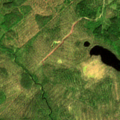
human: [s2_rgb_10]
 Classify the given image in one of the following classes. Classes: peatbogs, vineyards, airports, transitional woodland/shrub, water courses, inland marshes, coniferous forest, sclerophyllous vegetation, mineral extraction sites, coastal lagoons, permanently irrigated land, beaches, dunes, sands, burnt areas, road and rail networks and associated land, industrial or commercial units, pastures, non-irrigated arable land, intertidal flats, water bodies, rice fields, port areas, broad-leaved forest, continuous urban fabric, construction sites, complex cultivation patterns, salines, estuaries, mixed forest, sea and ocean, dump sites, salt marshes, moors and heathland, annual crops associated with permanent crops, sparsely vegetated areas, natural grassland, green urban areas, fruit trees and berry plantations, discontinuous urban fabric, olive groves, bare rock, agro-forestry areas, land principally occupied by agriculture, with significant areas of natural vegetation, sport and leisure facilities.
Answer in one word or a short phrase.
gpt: broad-leaved forest, coniferous forest, transitional woodland/shrub